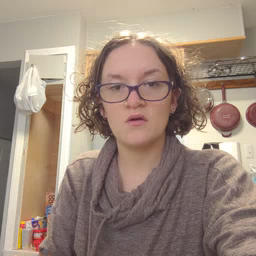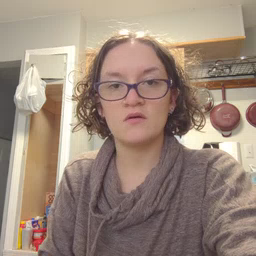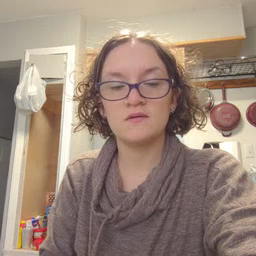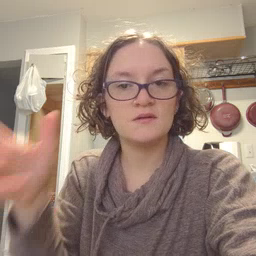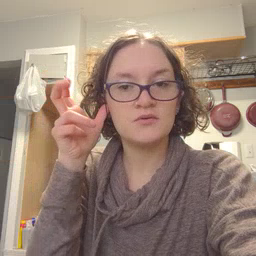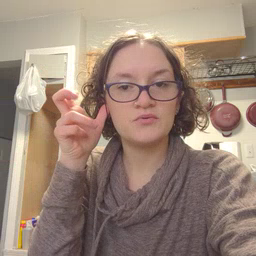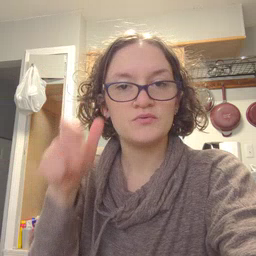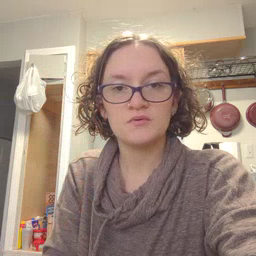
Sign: hear